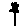
Label: flower